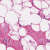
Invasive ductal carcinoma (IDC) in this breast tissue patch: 0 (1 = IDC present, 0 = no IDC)